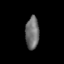
Tissue: skin
Cell type: Epithelial cells
Senescence score: 0.7181
Nuclear area (px): 437
Mean DAPI intensity: 109.915